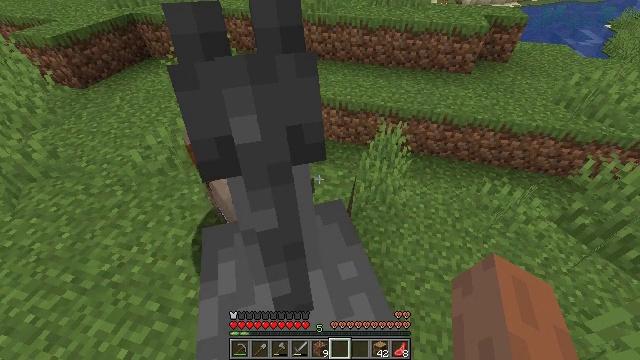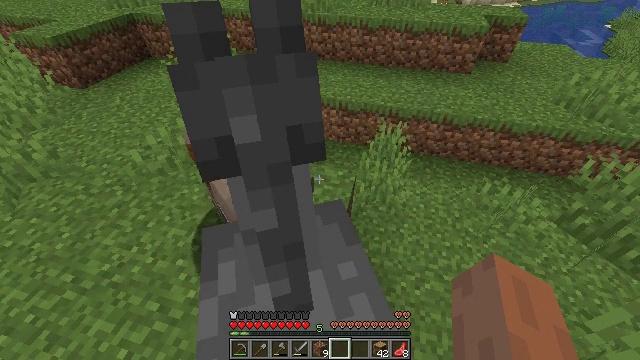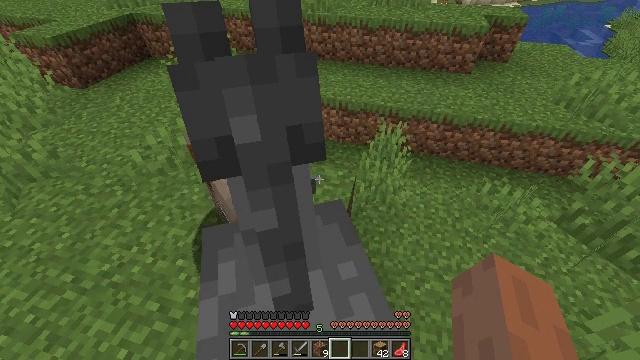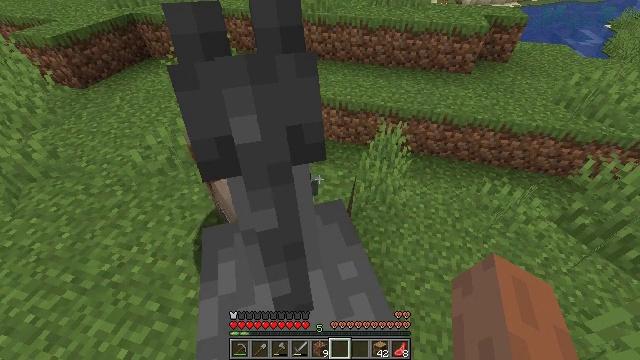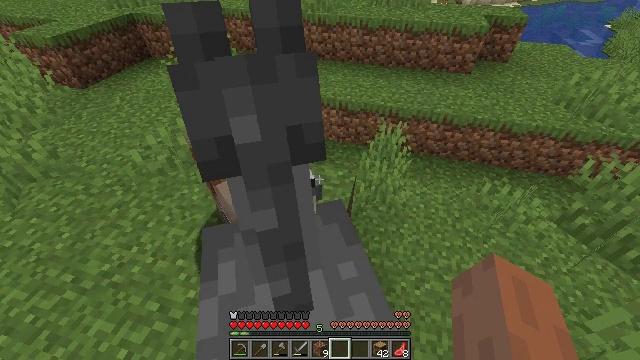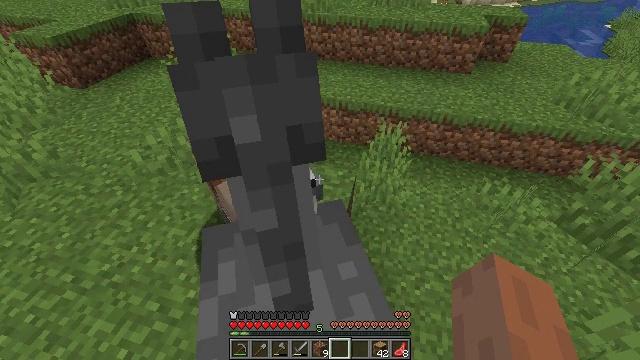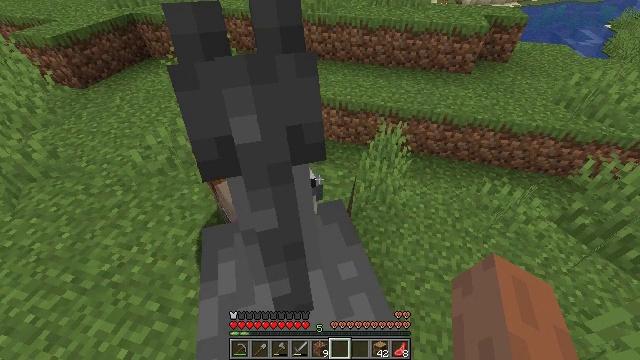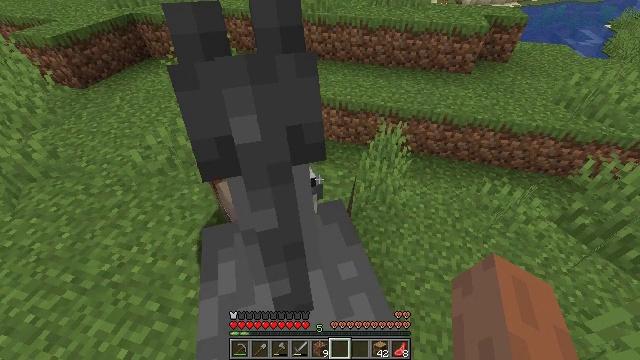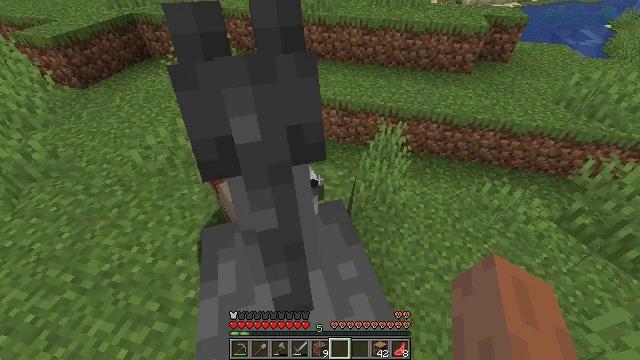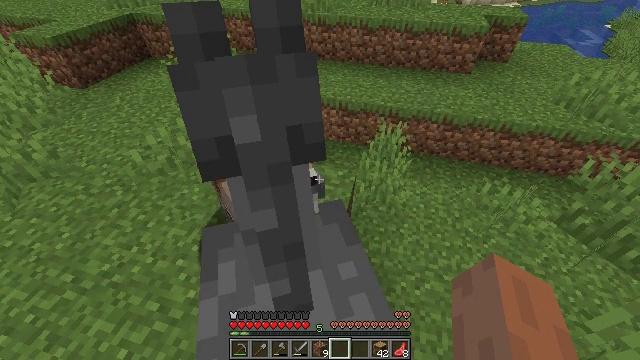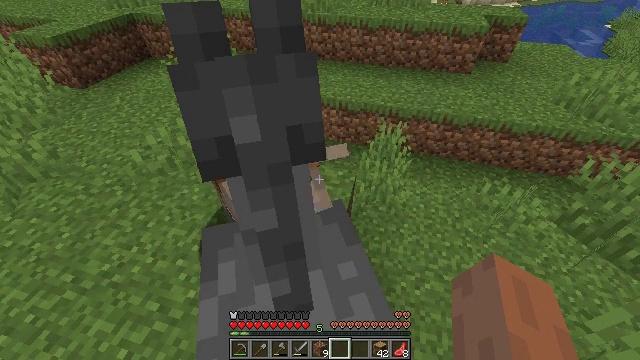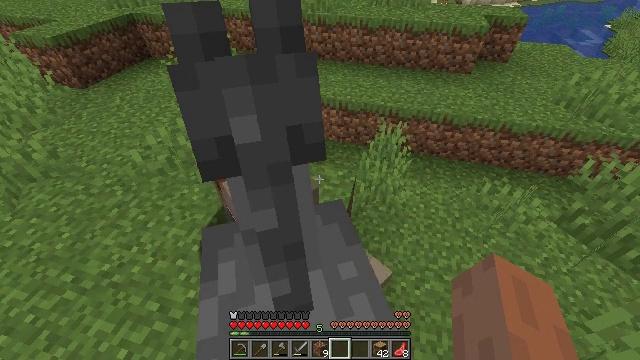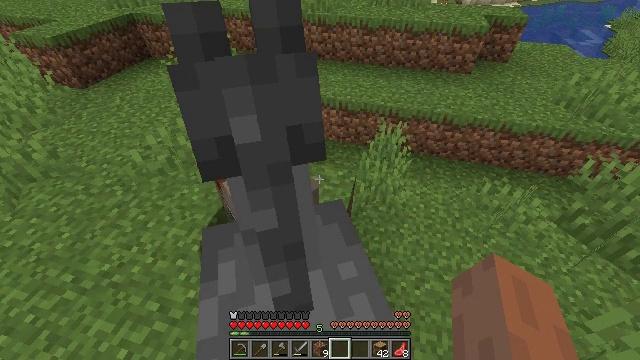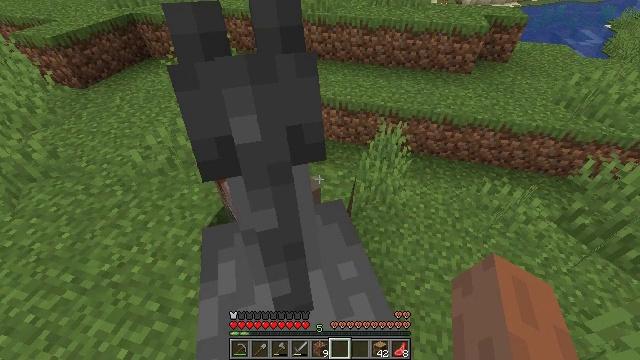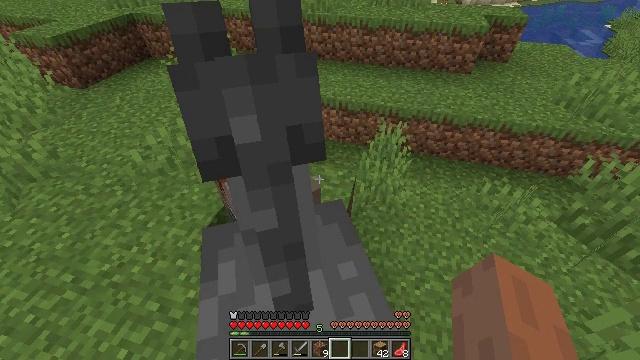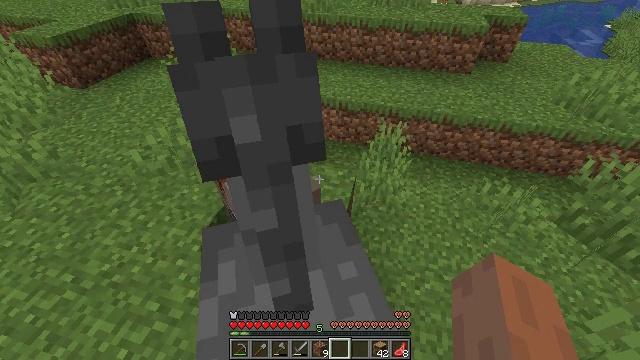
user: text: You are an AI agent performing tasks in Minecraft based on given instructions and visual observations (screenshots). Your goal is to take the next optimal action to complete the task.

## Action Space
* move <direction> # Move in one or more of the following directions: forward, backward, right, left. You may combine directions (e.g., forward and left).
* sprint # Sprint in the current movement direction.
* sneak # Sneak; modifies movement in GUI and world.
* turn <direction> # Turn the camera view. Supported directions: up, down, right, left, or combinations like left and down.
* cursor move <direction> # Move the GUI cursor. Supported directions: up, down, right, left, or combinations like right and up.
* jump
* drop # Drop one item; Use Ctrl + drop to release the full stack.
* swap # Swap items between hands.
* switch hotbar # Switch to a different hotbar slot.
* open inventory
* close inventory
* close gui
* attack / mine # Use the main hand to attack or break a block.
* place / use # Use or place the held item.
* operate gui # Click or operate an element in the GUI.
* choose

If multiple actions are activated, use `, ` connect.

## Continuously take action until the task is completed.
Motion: motion action
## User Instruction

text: Mine coarse dirt from the ground.
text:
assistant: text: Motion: no_op
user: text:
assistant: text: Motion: no_op
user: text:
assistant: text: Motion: no_op
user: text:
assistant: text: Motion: no_op
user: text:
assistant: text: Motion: no_op
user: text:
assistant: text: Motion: no_op
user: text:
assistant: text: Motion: no_op
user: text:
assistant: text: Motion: no_op
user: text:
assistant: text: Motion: no_op
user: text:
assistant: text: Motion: no_op
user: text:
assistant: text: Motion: no_op
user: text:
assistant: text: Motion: no_op
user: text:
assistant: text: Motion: no_op
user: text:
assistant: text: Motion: no_op
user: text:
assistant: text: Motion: no_op
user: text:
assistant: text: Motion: no_op
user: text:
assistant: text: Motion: no_op
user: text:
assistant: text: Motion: no_op
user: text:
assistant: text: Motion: no_op
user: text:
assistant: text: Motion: no_op
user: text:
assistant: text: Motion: no_op
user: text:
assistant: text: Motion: no_op
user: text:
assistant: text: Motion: no_op
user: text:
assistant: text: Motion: no_op
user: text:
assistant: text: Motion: no_op
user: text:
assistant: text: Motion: no_op
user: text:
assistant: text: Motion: no_op
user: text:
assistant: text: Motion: no_op
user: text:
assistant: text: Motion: no_op
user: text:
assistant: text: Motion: no_op